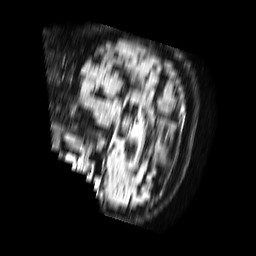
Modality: FLAIR
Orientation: sagittal
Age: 75
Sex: female
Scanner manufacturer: philips
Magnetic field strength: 1.5 T
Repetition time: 6 s
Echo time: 0.1029 s